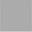
Piece: xx